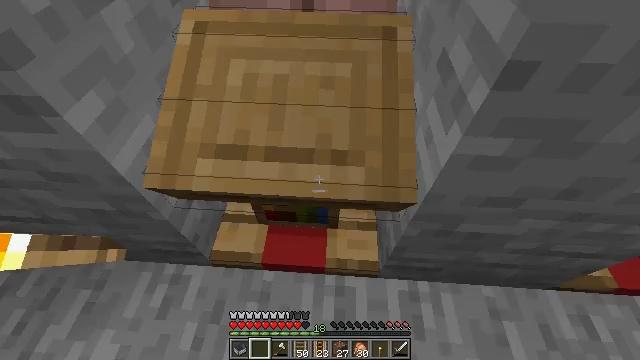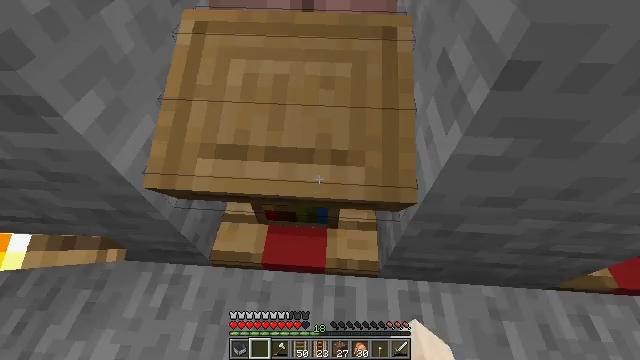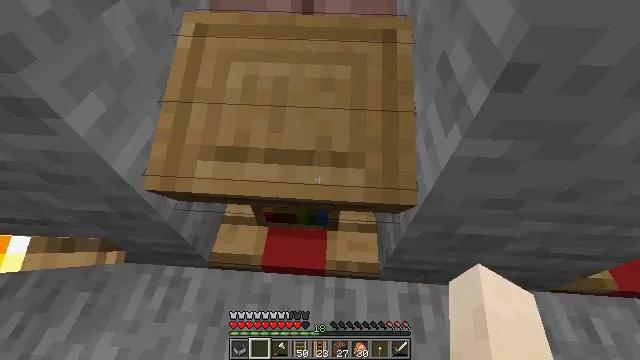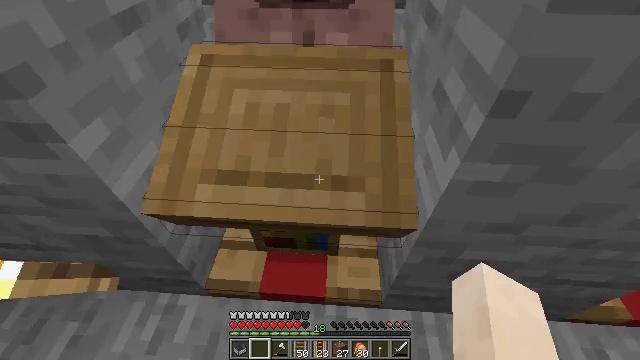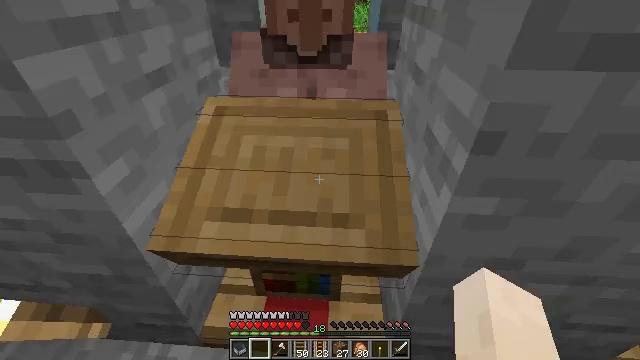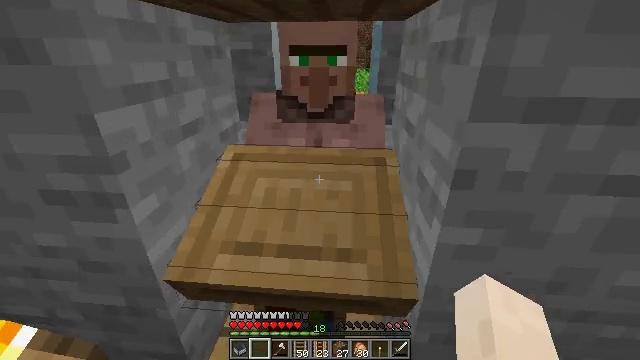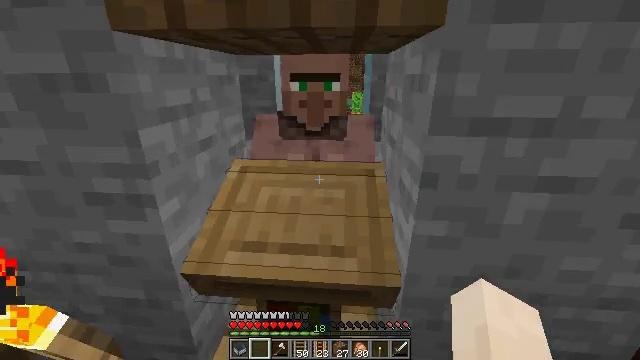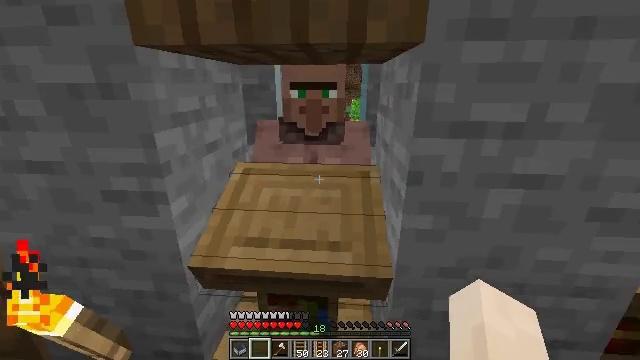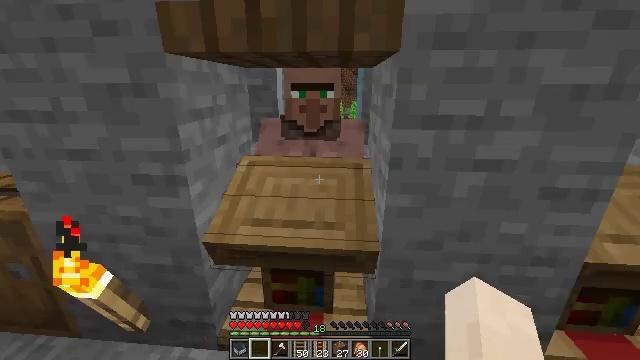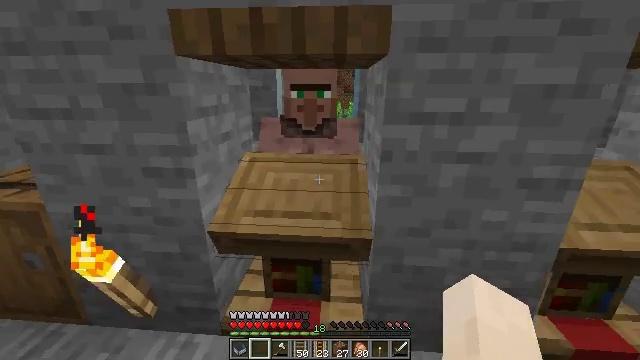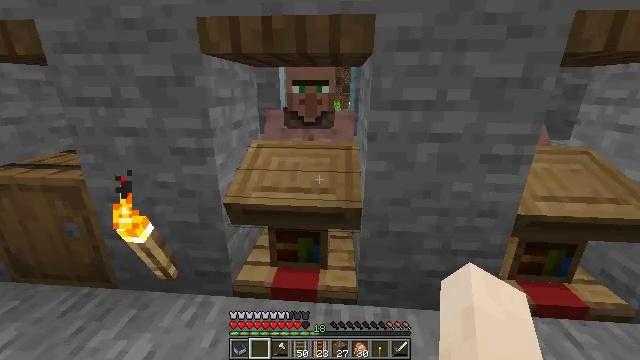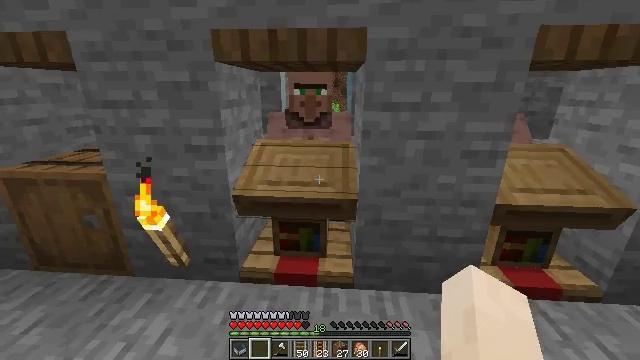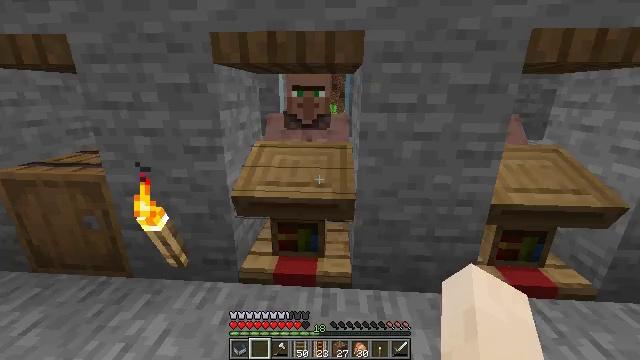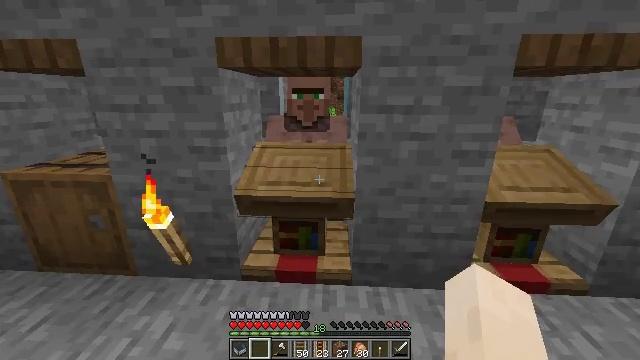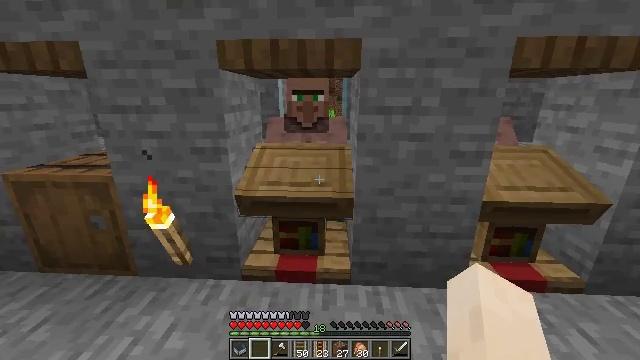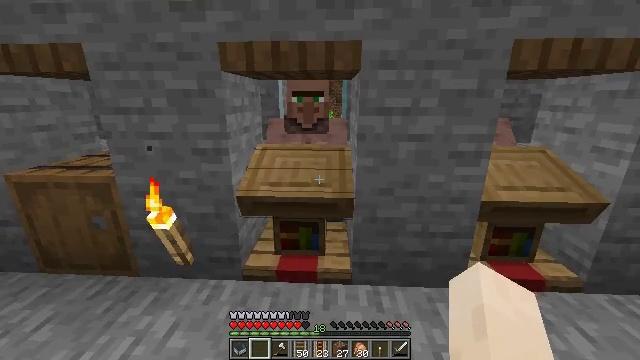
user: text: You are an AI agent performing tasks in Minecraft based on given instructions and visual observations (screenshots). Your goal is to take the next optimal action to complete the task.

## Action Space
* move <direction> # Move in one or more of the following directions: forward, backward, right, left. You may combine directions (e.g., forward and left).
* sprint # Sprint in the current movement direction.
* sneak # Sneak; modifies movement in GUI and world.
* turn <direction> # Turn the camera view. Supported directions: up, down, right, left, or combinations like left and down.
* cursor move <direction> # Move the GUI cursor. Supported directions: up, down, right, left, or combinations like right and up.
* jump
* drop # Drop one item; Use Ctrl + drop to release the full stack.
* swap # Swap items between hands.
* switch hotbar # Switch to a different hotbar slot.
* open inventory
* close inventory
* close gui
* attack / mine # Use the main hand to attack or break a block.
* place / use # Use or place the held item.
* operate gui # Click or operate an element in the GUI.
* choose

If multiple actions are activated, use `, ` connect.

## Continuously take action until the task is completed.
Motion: motion action
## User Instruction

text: Break the spruce wall sign to collect it.
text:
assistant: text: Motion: no_op
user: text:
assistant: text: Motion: no_op
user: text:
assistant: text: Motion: turn up
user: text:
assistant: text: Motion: move back, turn up
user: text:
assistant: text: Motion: move back, turn left and up
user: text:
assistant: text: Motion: move back, turn up
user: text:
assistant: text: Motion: move back, turn up
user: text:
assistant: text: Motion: move back
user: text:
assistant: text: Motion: move back
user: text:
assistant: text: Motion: move back
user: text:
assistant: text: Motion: no_op
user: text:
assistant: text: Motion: no_op
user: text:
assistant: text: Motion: no_op
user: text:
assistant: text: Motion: no_op
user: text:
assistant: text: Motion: no_op
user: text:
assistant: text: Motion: no_op
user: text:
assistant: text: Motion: no_op
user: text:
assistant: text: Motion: no_op
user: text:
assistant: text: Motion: no_op
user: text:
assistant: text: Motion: no_op
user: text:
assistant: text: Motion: no_op
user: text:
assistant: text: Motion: turn right
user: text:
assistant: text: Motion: no_op
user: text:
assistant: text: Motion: no_op
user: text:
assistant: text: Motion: no_op
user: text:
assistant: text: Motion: move left
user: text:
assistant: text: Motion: move left
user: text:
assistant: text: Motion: move left
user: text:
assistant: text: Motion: no_op
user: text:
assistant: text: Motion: no_op